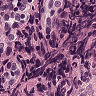
Metastatic tissue present: no